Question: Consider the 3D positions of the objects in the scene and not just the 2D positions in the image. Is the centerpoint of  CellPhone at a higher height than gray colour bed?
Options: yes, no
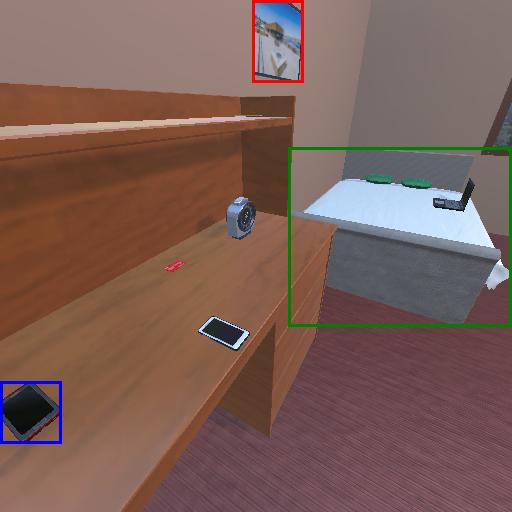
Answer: yes